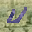
Label: 4